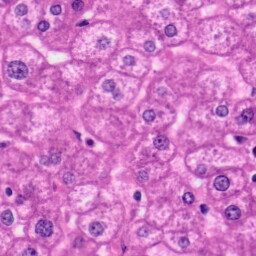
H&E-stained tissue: Liver